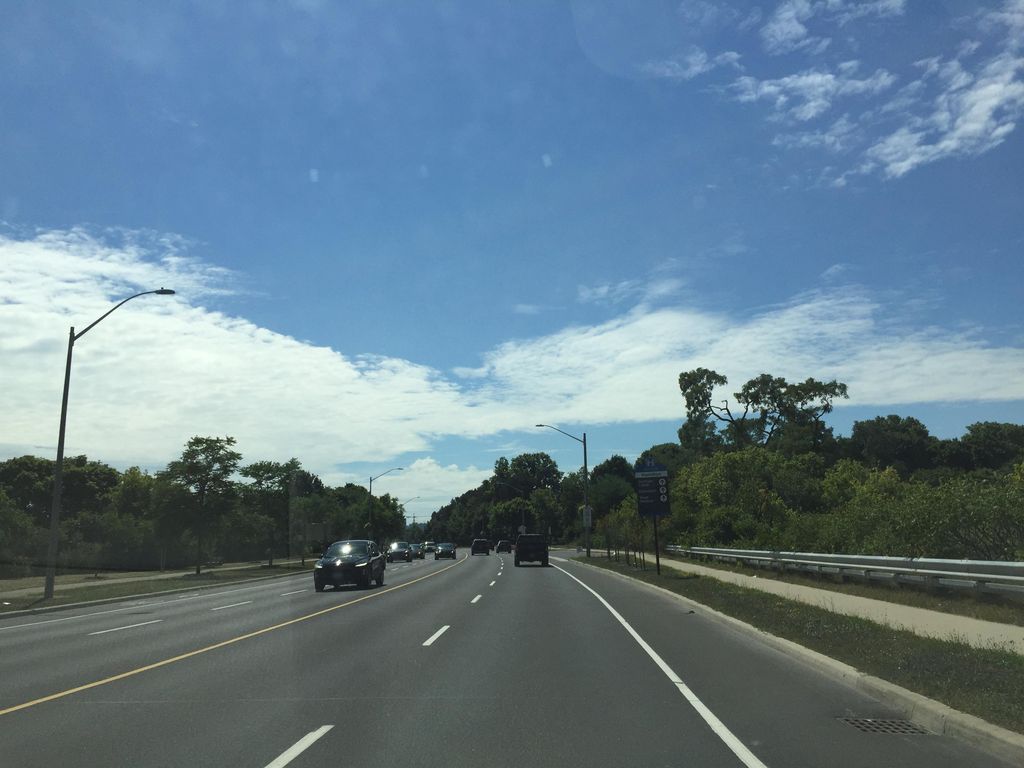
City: hamilton